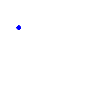
Particle: proton